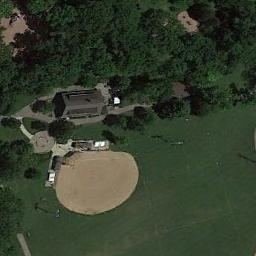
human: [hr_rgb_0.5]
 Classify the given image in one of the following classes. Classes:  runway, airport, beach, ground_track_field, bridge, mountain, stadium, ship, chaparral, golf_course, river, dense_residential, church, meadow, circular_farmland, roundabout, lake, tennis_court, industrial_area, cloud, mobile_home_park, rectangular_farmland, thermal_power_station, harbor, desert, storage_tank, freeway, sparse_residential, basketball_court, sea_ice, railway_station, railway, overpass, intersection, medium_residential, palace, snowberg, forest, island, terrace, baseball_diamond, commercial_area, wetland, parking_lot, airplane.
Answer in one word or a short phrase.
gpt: baseball_diamond